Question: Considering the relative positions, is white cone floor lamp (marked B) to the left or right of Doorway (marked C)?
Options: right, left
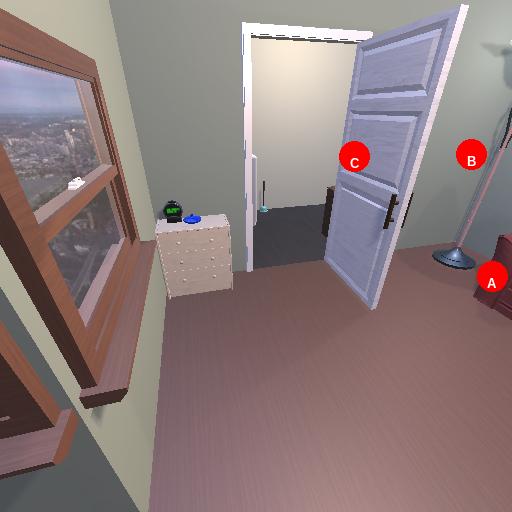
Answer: right